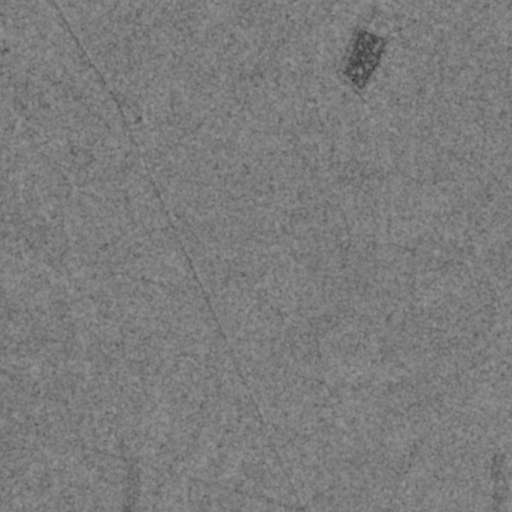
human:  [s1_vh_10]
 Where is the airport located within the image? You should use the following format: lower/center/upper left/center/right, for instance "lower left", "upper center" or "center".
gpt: The airport is located in the lower left of the image.
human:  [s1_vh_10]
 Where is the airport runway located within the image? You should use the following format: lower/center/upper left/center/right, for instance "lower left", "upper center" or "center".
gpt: The airport runway is located in the lower left of the image.
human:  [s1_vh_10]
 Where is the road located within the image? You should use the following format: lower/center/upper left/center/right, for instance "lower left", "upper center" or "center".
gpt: There is no road in the image.

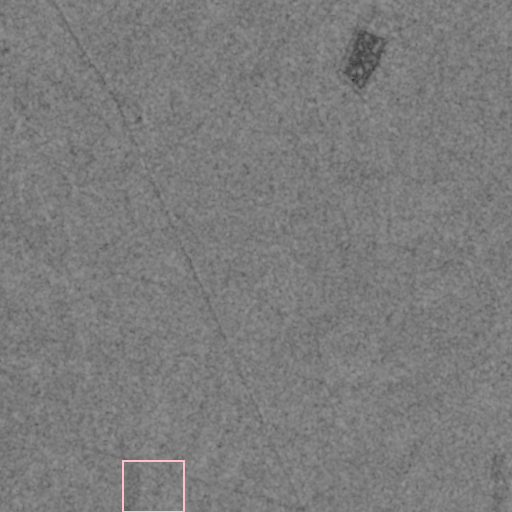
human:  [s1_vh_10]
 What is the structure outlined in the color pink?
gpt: The structure outlined in pink is an airport.
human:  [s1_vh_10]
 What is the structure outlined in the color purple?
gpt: There is no purple outline.